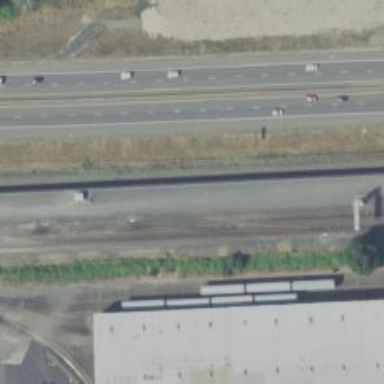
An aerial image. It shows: Railway line running on embankment.